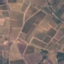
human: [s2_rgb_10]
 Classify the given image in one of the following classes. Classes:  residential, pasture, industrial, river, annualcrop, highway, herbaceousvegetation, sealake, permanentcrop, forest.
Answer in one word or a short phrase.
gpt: PermanentCrop